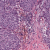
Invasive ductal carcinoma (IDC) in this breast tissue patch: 1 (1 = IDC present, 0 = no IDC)